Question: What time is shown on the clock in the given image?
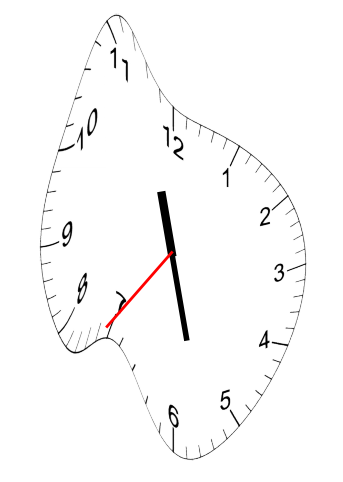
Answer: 11:27:36